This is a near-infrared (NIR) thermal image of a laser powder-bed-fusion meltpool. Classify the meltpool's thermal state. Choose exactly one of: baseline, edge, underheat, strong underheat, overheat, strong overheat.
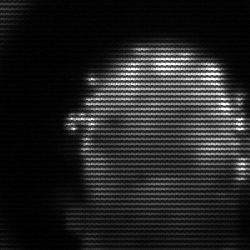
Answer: baseline